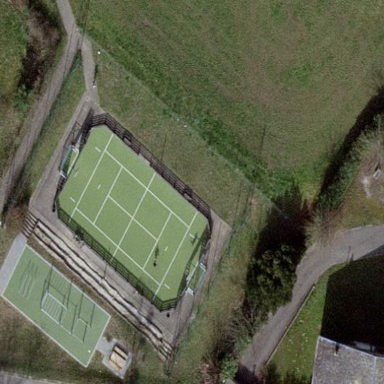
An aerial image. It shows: Multi-sport pitch for leisure activities.